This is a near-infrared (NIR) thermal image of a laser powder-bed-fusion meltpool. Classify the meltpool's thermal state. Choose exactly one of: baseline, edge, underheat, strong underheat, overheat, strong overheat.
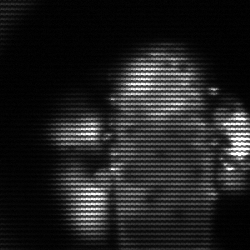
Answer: strong underheat